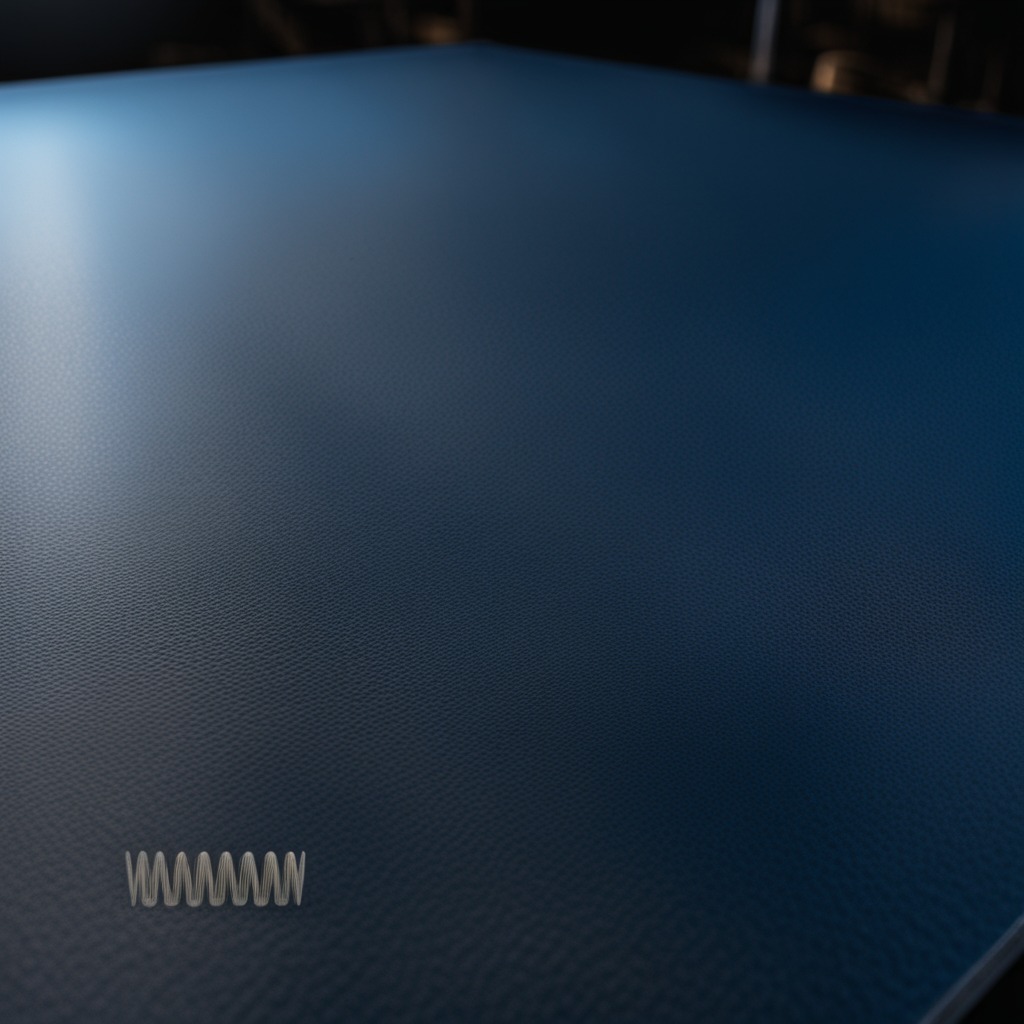
A coiled metal spring lies on the granite tabletop.